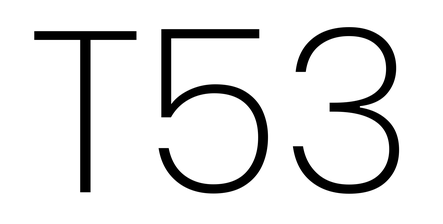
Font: Poppins-ExtraLight